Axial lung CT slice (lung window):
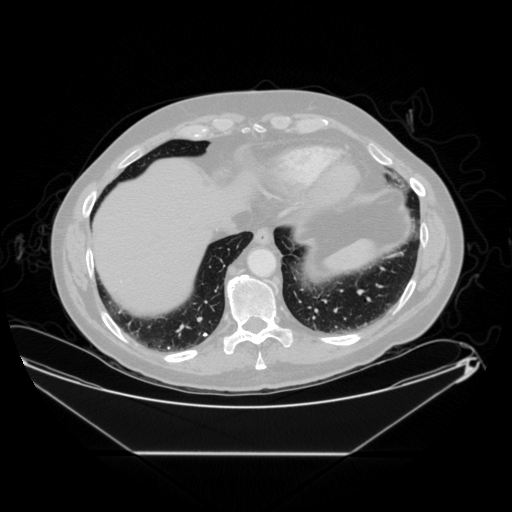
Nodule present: yes
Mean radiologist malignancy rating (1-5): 1